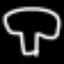
Label: mushroom